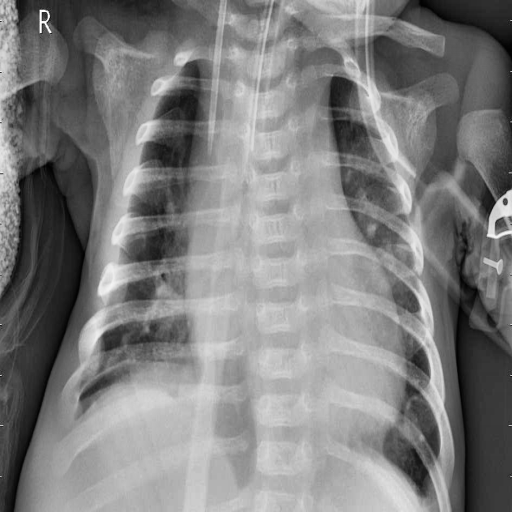
Finding: PNEUMONIA